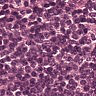
Metastatic tissue present: no